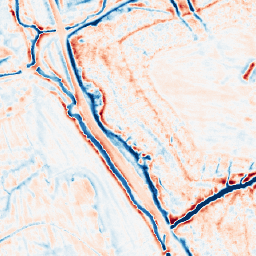
Category: edge_preserving
Decomposition family: bilateral
Decomposition parameters: d: 15
sigma_color: 100
sigma_space: 75
Upsampling method: area
Upsampling parameters: scale: 2
Upsampling scale: 2